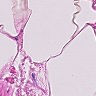
Metastatic tissue present: no